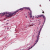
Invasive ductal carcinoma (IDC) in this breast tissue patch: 0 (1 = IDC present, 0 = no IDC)